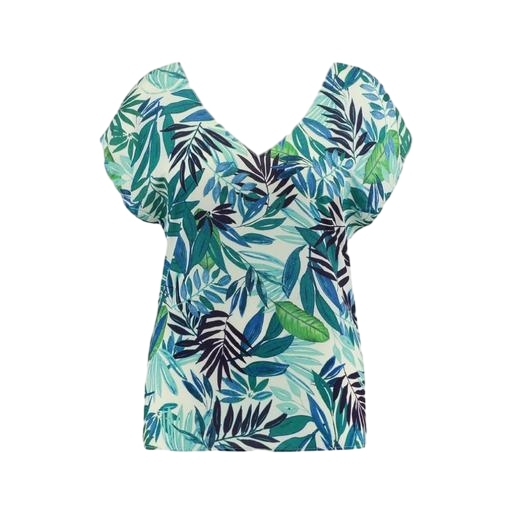
blue lala palm leaf-print top, blue leaf-print top, blue plus size printed t-shirt only macy, white background